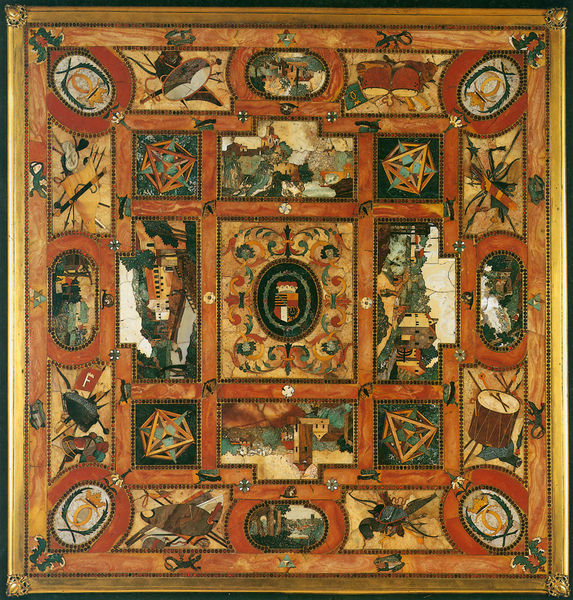
Titel: Tischplatte; Wappen und Monogramm des Fürsten Karl I. von Liechtenstein
Künstler: Prager Castrucci-Werkstatt
Institution: Vaduz, Fürstliche Sammlung Liechtenstein
Schlagwörter: gelb, grün, ocker, stadt, braun, holz, gebäude, rot, muster, ornament, rahmen, häuser, gold, kreis, bilder, abstrakt, grun, schild, waffen, trommel, intarsien, wappen, lanzen, quadrat, viereck, f, gemahlde